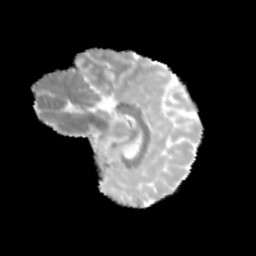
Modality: MD
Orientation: sagittal
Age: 11
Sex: female
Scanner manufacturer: siemens
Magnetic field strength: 3 T
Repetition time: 3.8 s
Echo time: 0.07 s